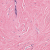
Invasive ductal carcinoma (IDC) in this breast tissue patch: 0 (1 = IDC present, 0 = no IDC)